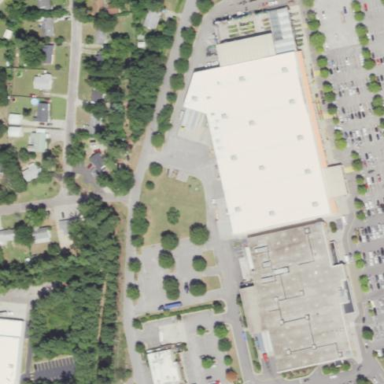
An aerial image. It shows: Retail area.